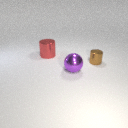
small brown metal cylinder to the right of large purple metal sphere